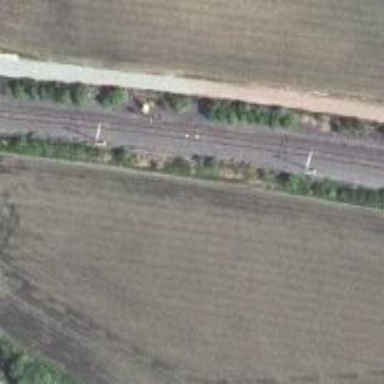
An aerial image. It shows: Continuous rail railway with electrified contact line.